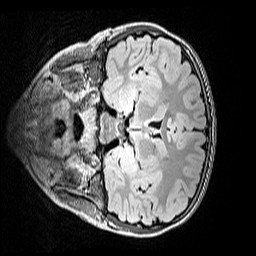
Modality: FLAIR
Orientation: coronal
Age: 10
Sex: female
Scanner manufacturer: siemens
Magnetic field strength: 3 T
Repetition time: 5 s
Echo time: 0.388 s